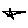
Label: star